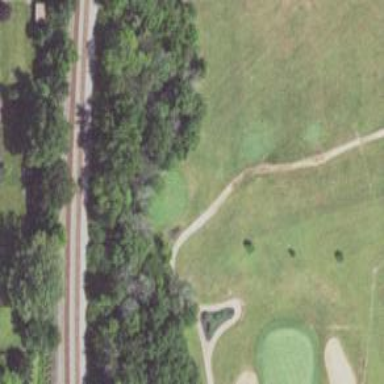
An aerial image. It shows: Service road designated as golf cart path.